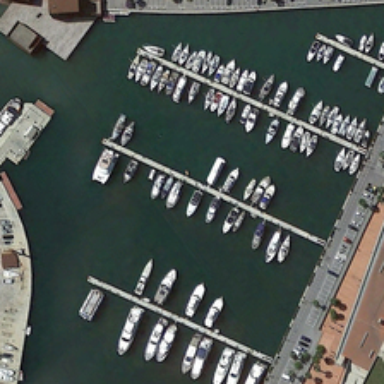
Some trees were planted around the pier .